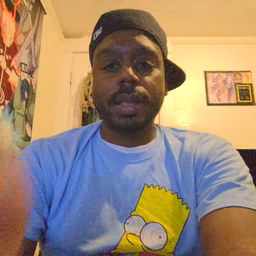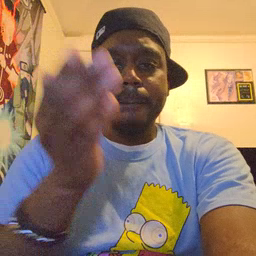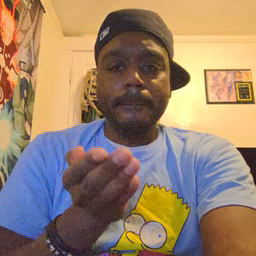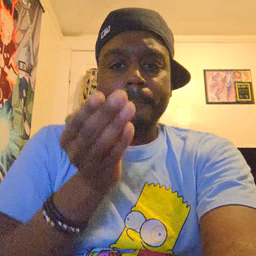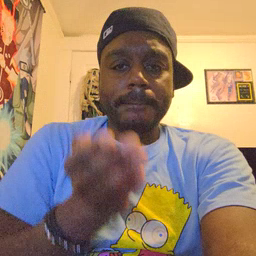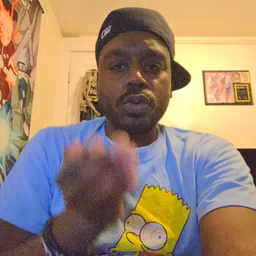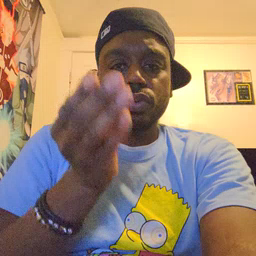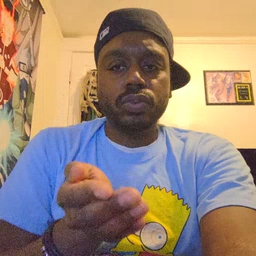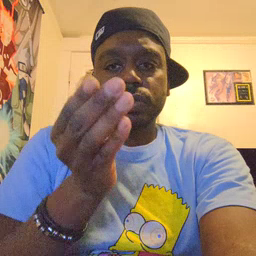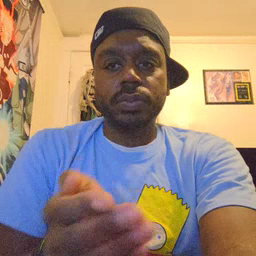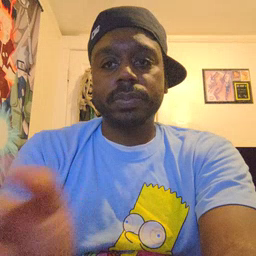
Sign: boat